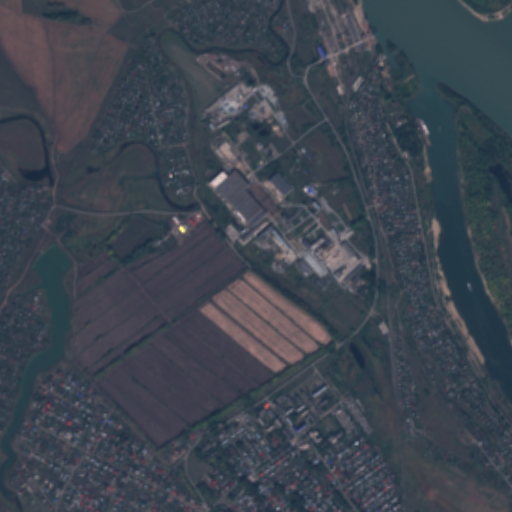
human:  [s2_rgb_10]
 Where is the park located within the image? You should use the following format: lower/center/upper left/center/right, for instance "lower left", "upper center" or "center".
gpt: The park is located in the lower center of the image.
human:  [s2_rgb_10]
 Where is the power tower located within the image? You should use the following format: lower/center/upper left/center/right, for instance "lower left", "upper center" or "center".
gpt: The power tower is located in the center right of the image.
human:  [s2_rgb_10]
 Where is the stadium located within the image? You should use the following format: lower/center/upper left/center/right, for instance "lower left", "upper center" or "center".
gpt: The stadium is located in the lower center of the image.
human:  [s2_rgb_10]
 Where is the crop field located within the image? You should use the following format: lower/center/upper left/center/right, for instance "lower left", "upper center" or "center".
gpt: There is no crop field in the image.